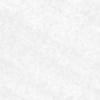
Label: no_change